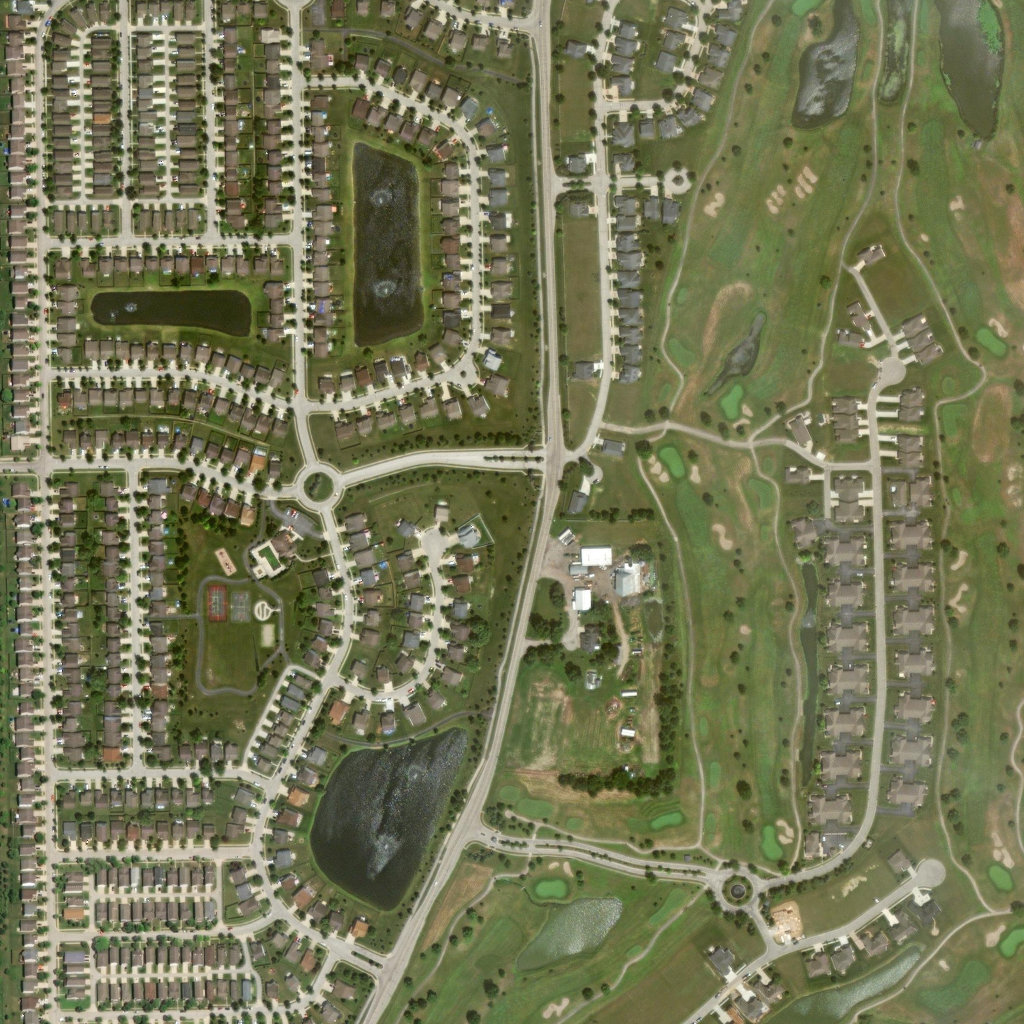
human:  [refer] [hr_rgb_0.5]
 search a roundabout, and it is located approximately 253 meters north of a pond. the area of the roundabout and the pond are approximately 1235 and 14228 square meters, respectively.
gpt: <box>[[28, 45, 33, 49, 0]]</box>

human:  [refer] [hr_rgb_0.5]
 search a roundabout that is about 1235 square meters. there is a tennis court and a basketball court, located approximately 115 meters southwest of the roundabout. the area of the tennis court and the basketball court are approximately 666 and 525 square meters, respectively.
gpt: <box>[[28, 45, 33, 49, 0]]</box>

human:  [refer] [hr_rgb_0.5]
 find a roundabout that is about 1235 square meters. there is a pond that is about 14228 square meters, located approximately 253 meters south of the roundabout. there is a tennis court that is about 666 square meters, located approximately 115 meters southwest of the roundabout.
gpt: <box>[[28, 45, 33, 49, 0]]</box>